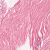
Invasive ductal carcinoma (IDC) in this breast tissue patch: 0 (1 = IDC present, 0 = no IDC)